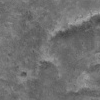
Atmospheric dust classification: not_dusty